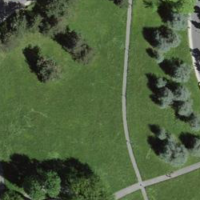
EUNIS habitat code: 53
Species observed at this site:
Picus viridis